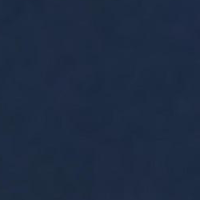
EUNIS habitat code: 14
Species observed at this site:
Sorbus aucuparia